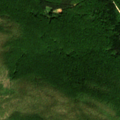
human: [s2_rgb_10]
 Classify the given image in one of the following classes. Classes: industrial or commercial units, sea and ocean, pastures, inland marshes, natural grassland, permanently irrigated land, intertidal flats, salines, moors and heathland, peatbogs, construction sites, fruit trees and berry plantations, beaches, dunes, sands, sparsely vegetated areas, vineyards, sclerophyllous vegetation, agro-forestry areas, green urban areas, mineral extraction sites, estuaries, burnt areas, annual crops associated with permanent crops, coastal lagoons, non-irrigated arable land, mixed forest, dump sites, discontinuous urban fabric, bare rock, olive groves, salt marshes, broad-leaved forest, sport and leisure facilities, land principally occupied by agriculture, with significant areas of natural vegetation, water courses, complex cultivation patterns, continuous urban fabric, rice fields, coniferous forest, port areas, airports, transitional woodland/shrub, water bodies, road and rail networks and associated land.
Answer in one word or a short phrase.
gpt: broad-leaved forest, mixed forest, transitional woodland/shrub